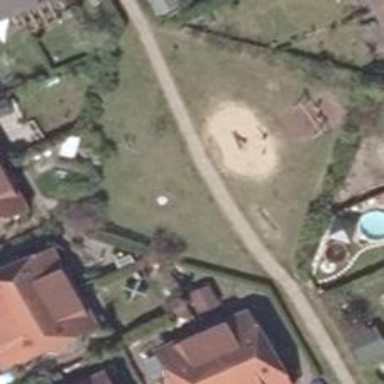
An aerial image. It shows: Playground area for leisure activities on the land.